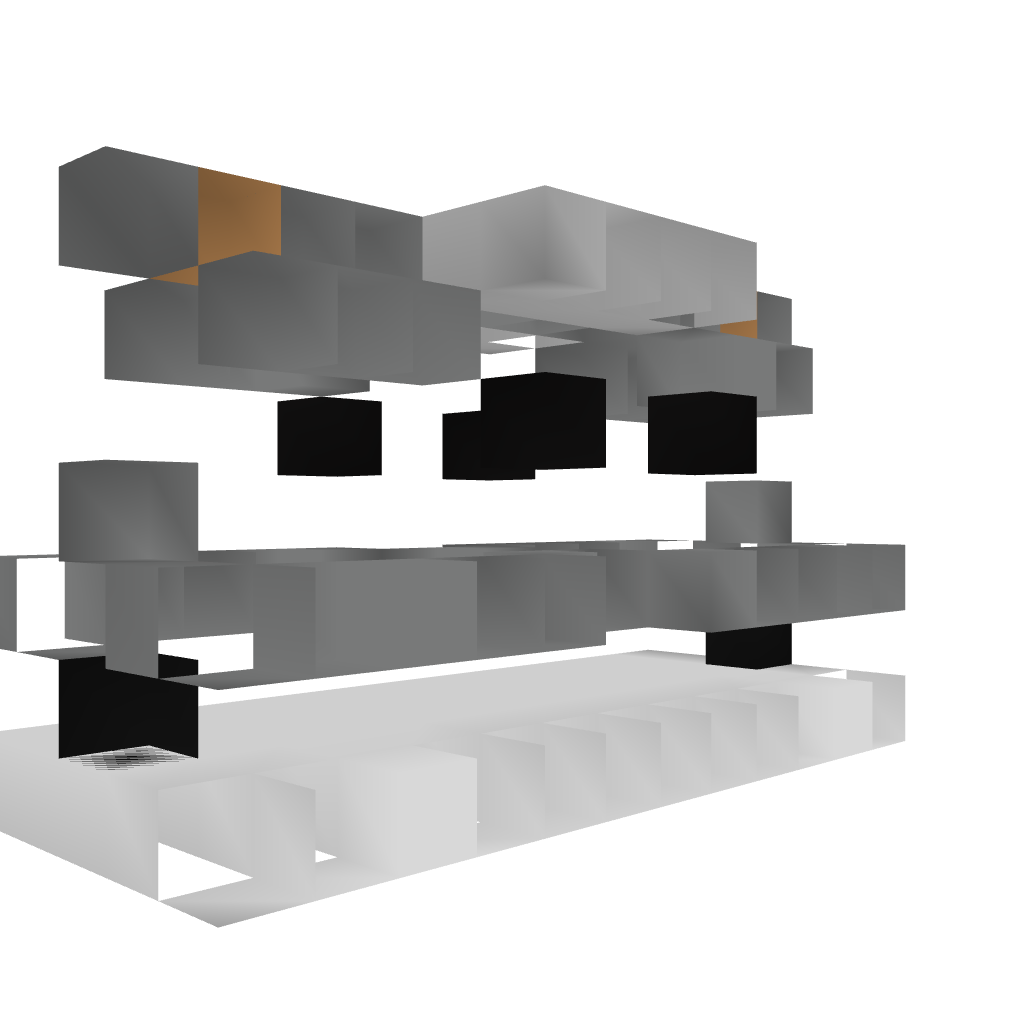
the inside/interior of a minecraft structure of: Automatic Piston Gate